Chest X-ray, PA view. Patient: 31 years old, sex M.
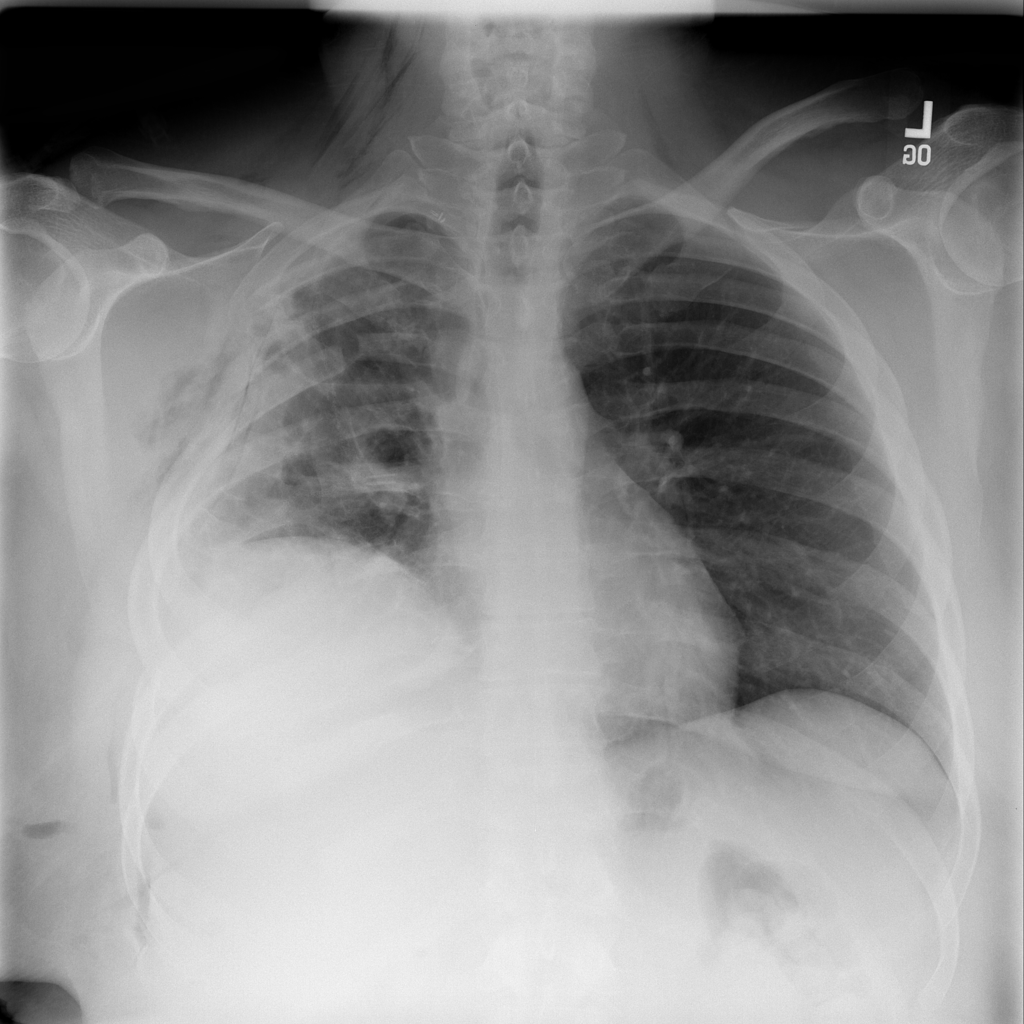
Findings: No Finding